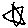
Label: star